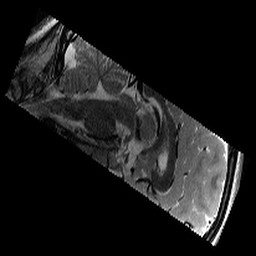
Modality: T2w
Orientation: sagittal
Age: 11
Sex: male
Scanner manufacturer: siemens
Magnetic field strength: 3 T
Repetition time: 9.23 s
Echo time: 0.067 s